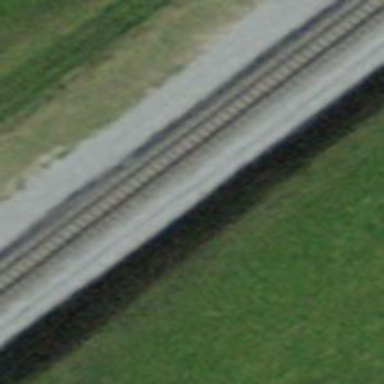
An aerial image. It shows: Narrow-gauge railway with electrified contact line.